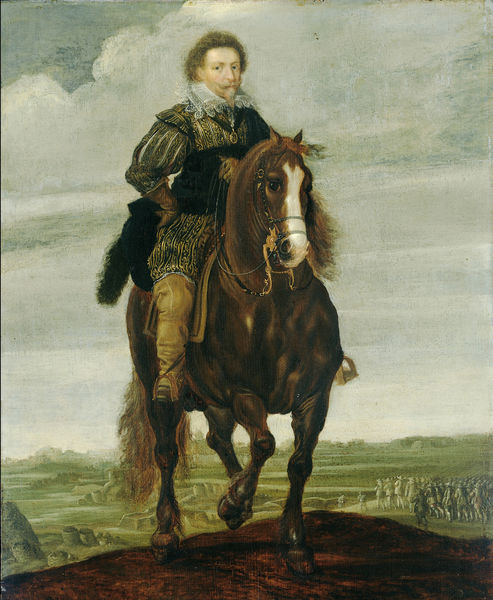
Titel: Prins Frederik Hendrik te paard
Künstler: Pauwels van Hillegaert
Standort: Amsterdam
Institution: Rijksmuseum
Schlagwörter: blue, hands, men, military, people, soldiers, velvet, white, arm, black, collar, face, green, hair, lace, portrait, brown, glove, cliff, clouds, horses, man, sky, background, field, head, hill, landscape, german, costume, eyes, army, tail, battle, beard, french, british, dirt, valley, ground, boot, animal, legs, war, horse, plains, reins, riding, snout, hoof, hooves, stripe, soil, gloves, forehead, shirt, goatee, mustache, moustache, vista, cavalier, horseman, whit, general, rider, wildlife, power, rein, saddle, brows, stirrup, nostril, elbow, elevated, puffy, slashed, vballey, short pants, slashed sleeves